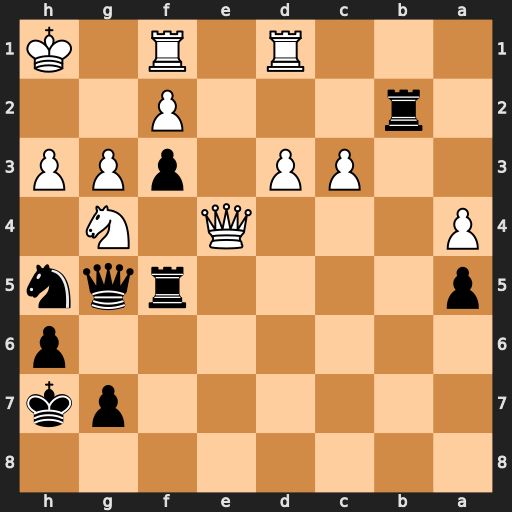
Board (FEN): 8/6pk/7p/p4rqn/P3Q1N1/2PP1pPP/1r3P2/3R1R1K
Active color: b
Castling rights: -
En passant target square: -
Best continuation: Rxf2 Qxf5+ Qxf5 Rxf2 Nxg3+